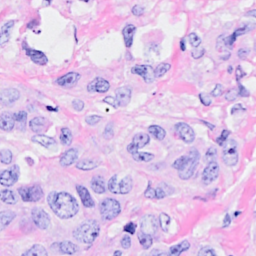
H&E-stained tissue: Breast